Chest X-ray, PA view. Patient: 59 years old, sex M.
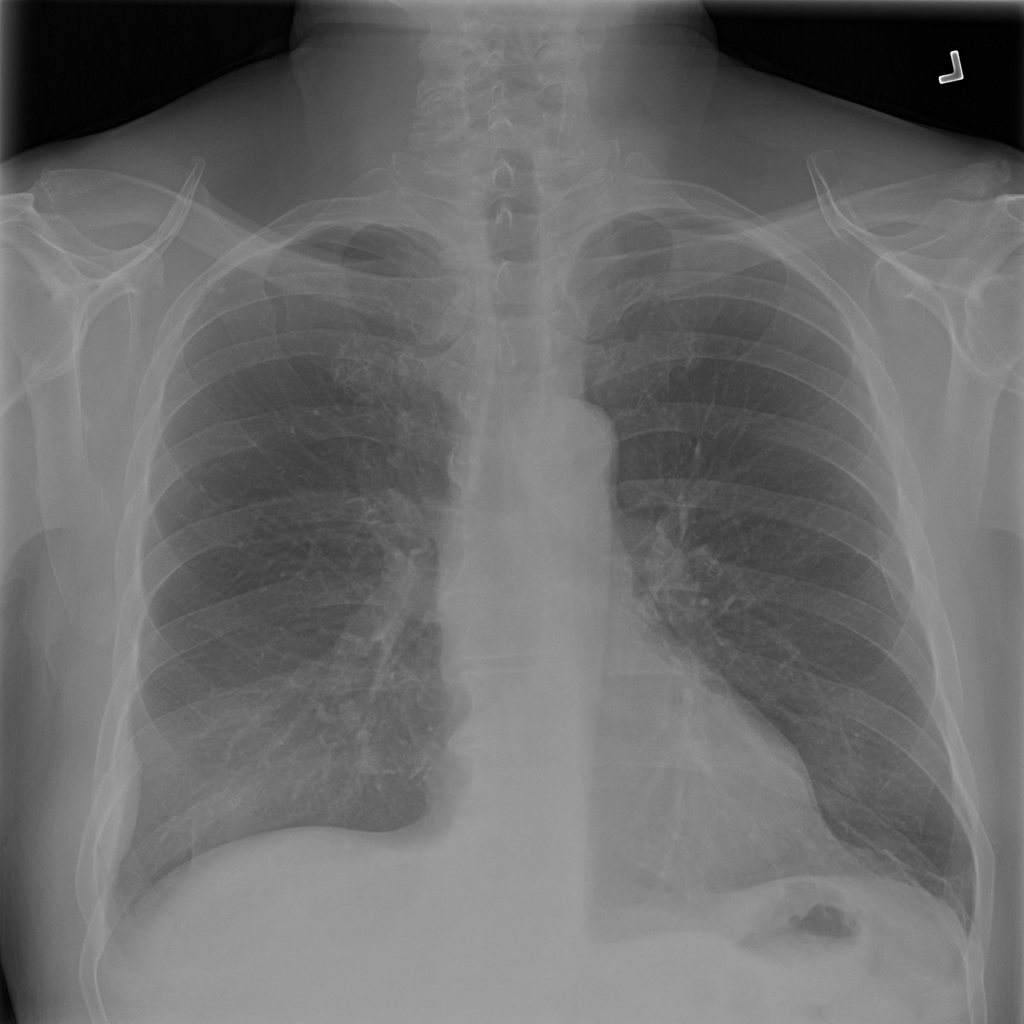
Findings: Effusion, Mass